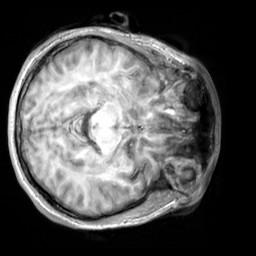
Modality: T1w
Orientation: axial
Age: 21
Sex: male
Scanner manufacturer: siemens
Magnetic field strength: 3 T
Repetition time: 2.3 s
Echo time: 0.00303 s